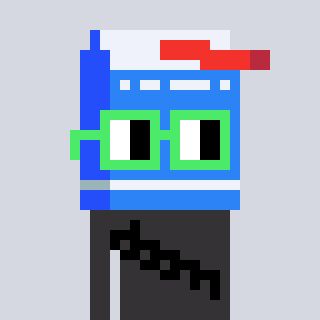
a pixel art character with square light green glasses, a milk-shaped head and a grayscale-colored body on a cool background